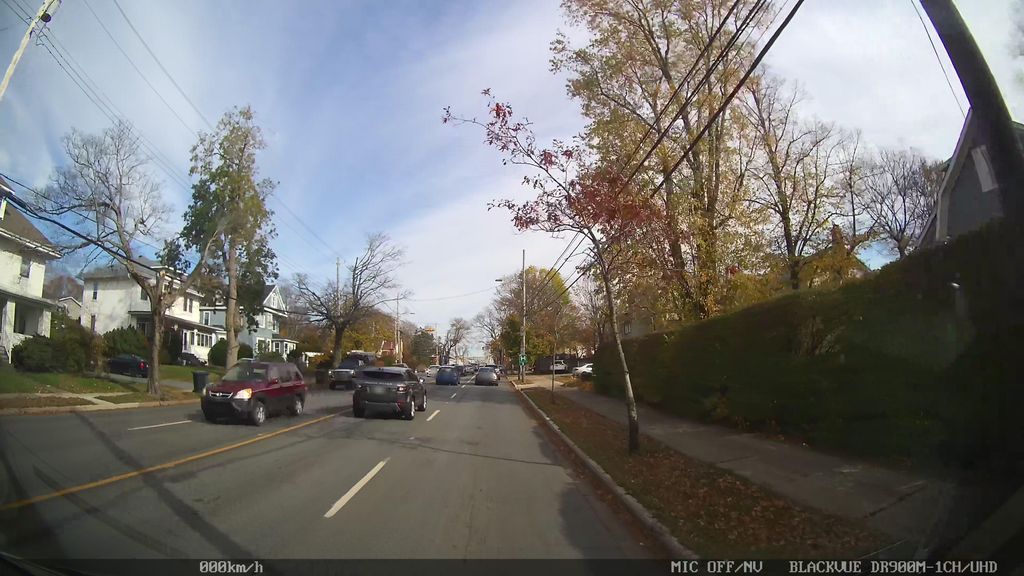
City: halifax